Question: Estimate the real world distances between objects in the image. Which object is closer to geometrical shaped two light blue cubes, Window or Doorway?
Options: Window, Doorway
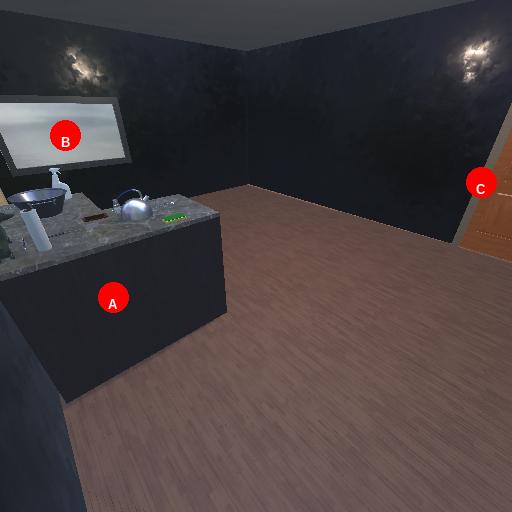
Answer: Window